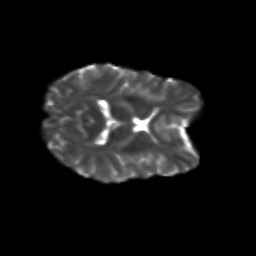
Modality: T2w
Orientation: axial
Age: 28
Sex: female
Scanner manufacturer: siemens
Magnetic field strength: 3 T
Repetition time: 3.5 s
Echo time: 0.113 s